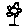
Label: flower